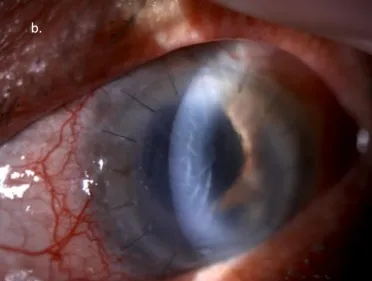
B. The keratic precipitate resolved after starting treatment.
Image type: ophthalmic_imaging (slit_lamp_photograph)